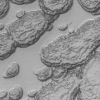
Atmospheric dust classification: not_dusty